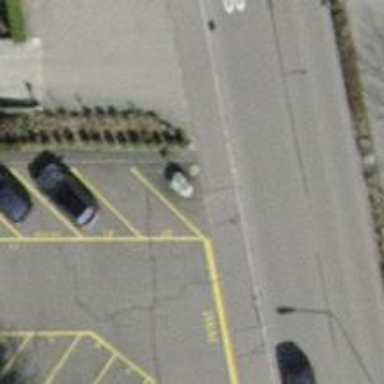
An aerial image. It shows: Asphalt sidewalk along the footway.